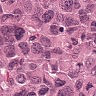
Metastatic tissue present: yes